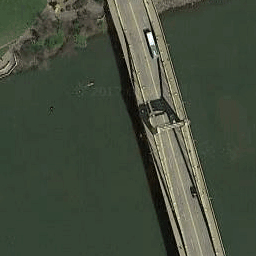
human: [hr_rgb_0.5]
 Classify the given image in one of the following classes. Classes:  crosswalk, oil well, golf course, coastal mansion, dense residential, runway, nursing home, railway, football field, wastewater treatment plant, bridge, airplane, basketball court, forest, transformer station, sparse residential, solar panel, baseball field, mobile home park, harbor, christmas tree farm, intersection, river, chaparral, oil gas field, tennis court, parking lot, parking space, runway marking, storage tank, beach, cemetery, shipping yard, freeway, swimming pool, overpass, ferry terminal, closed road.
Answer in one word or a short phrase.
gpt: bridge